Question: I'm using RaphaelJS to draw a set of shapes at random positions on the paper, using this code:
<URL>
What I'm trying to do now is find the outermost set of positions, so that I can draw a border around the whole group. For example:

Can anyone help? Thanks.
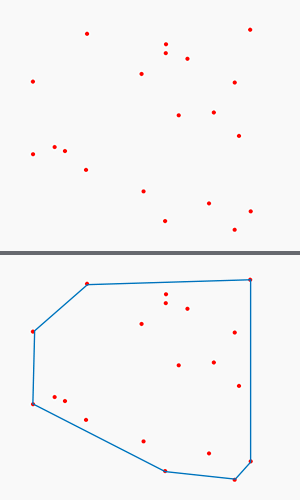
Answer: OK, so using the <URL>.
Just in case that ever disappears, here's the code:
'''
(function() {
function cmp(x, y) {
if (x > y) {
return 1;
} else if (x < y) {
return -1;
} else {
return 0;
}
}
function turn(p, q, r) {
return cmp((q[0] - p[0]) * (r[1] - p[1]) - (r[0] - p[0]) * (q[1] - p[1]), 0);
}
function dist(p, q) {
var dx = q[0] - p[0];
var dy = q[1] - p[1];
return dx * dx + dy * dy;
}
function next_hull_pt(points, p) {
var q = p,
r,
t;
for (var i = 0; i < points.length; i++) {
r = points[i];
t = turn(p, q, r);
if (t == -1 || t == 0 && dist(p, r) > dist(p, q)) {
q = r;
}
}
return q;
}
function convex_hull(points) {
var left,
point;
for (var i = 0; i < points.length; i++) {
point = points[i];
if (!left || point[0] < left[0]) {
left = point;
}
}
var hull = [left],
p,
q;
for (var i = 0; i < hull.length; i++) {
p = hull[i];
q = next_hull_pt(points, p);
if (q[0] != hull[0][0] || q[1] != hull[0][1]) {
hull.push(q);
}
}
hull.push(left);
return hull;
}
var paper = Raphael(0, 0, 800, 800),
set = paper.set(),
points = [],
point;
for (var i = 0; i < 20; i++) {
points[i] = [
Math.round(Math.random() * 500) + 100,
Math.round(Math.random() * 500) + 100
];
}
for (var i = 0; i < points.length; i++) {
point = points[i];
set.push(paper.circle(point[0], point[1], 5));
}
set.attr('fill', '#ff0000');
set.attr('stroke', '#ffffff');
var outline = convex_hull(points),
previous = [0, 0],
path = 'M';
for (var i = 0; i < outline.length; i++) {
point = outline[i];
path = path + (i == 0 ? 'M' : 'L') + point[0] + ',' + point[1] + ' ';
}
var path = paper.path(path);
path.attr('stroke', '#0000ff');
})();
'''